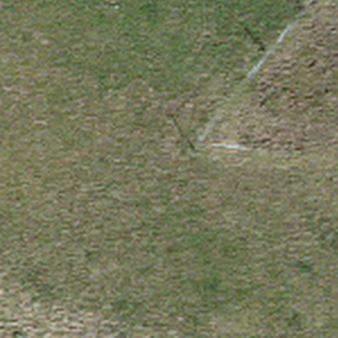
Label: other